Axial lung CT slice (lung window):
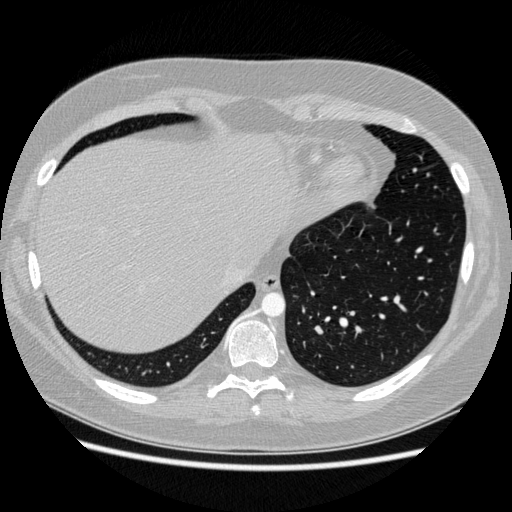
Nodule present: no